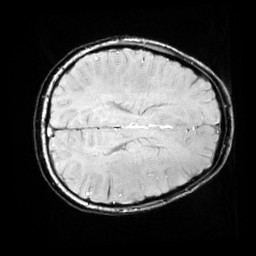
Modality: SWI
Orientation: axial
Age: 13
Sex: male
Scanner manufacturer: siemens
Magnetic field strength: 3 T
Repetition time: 0.027 s
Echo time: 0.02 s